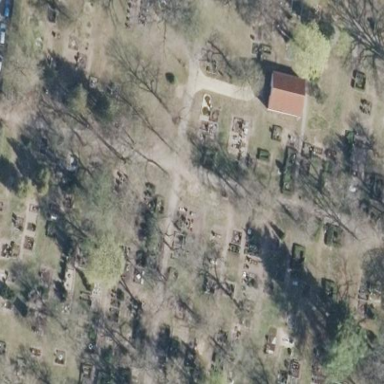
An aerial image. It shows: Cemetery.